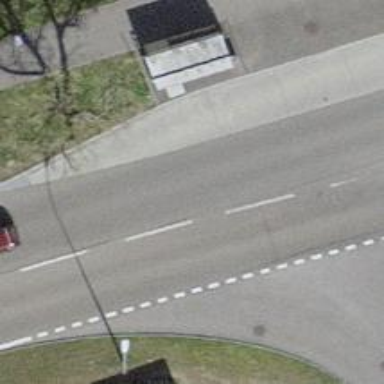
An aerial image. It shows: Bus stop with designated public transport stop position.